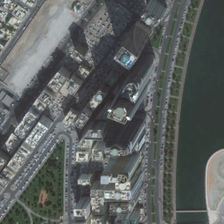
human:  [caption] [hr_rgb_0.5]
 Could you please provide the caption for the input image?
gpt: many buildings and some green trees are in a commercial area near a river .

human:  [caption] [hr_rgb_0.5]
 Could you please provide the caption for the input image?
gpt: many buildings and some green trees are in a commercial area near a river .

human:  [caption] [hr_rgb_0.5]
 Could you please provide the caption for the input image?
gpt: many buildings and some green trees are in a commercial area near a river .

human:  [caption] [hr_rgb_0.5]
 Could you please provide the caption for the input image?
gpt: many buildings and some green trees are in a commercial area near a river .

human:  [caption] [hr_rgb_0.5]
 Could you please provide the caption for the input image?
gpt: many buildings and some green trees are in a commercial area near a river .